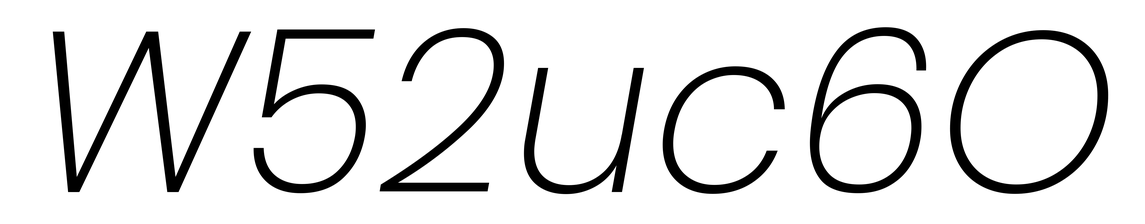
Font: Poppins-ExtraLightItalic